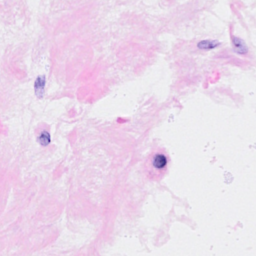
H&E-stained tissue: Breast